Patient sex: F
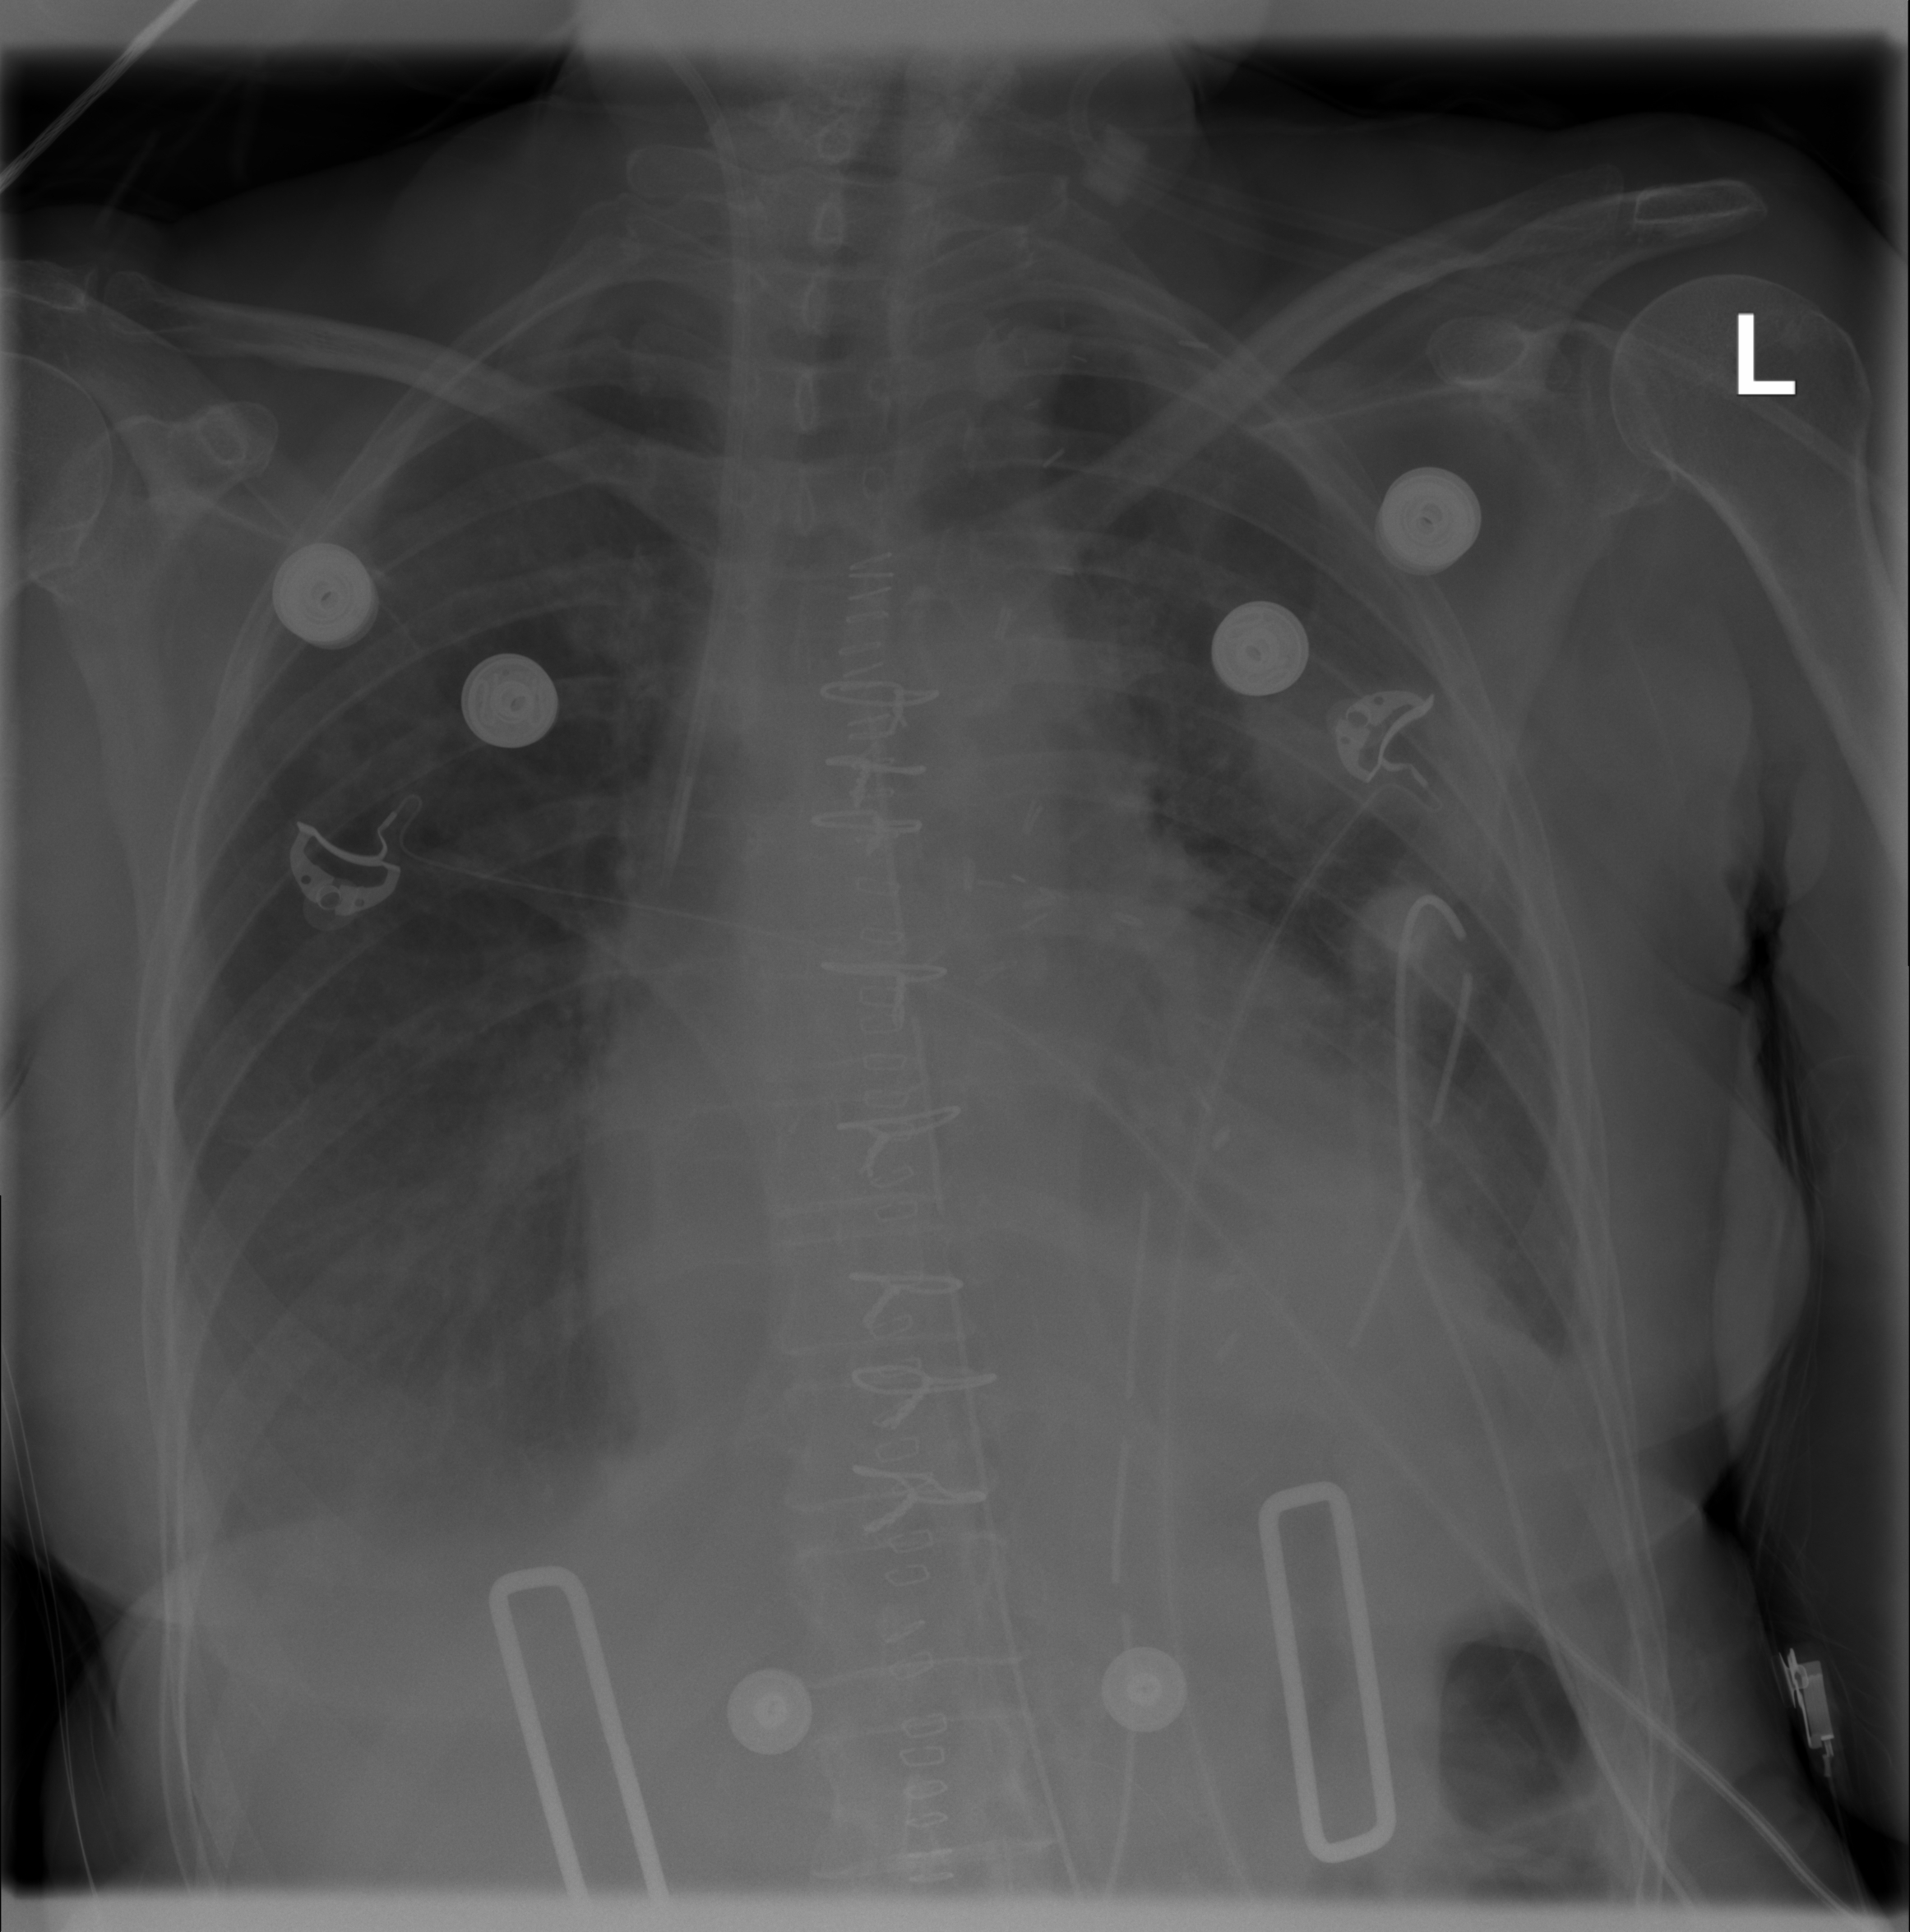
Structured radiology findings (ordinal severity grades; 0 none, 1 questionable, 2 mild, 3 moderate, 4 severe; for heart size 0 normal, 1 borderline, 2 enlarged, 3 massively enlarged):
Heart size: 0
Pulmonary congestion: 2
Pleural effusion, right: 2
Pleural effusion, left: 0
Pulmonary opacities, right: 0
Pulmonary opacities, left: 2
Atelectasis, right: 2
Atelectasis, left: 2